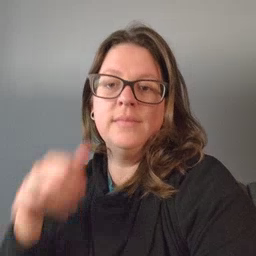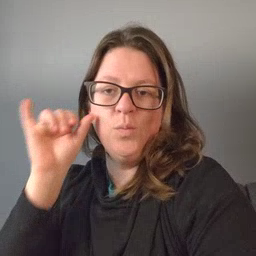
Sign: cow